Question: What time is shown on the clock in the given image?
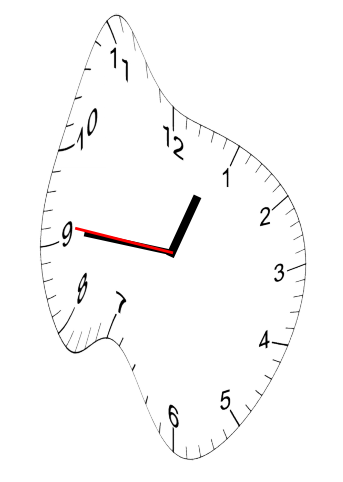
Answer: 12:45:46